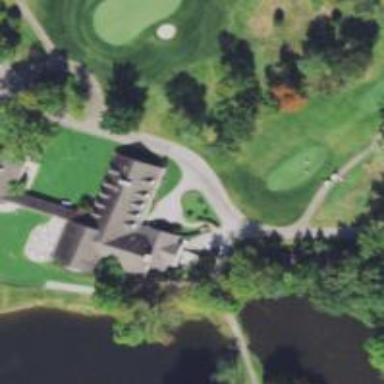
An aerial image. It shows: Footway that serves as golf path.